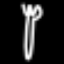
Label: fork